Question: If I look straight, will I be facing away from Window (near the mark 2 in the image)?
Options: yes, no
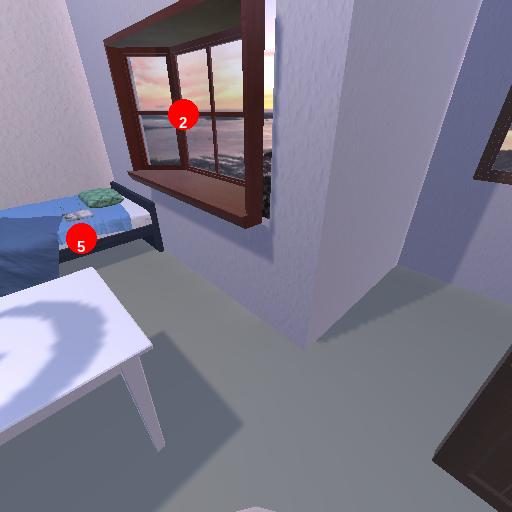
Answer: yes